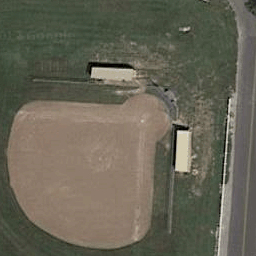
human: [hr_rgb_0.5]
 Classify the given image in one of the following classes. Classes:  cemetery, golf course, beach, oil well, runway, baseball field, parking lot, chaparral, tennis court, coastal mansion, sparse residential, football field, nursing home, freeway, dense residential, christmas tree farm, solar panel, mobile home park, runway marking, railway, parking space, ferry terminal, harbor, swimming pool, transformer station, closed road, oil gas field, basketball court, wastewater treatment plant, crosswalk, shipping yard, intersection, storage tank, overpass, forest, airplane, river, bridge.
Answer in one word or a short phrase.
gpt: baseball field